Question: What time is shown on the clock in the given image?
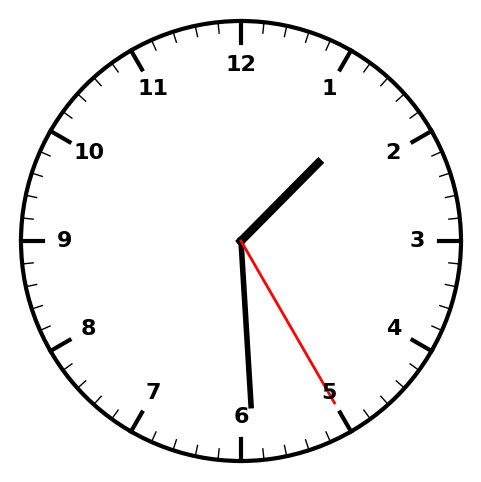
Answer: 01:29:25